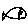
Label: fish